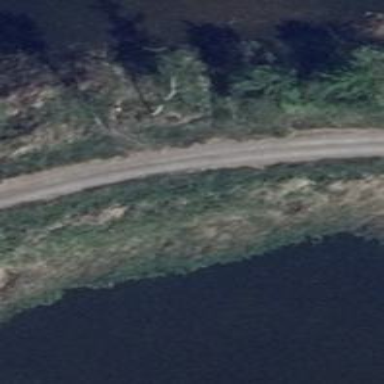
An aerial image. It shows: Track road with grade3 tracktype.